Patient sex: M
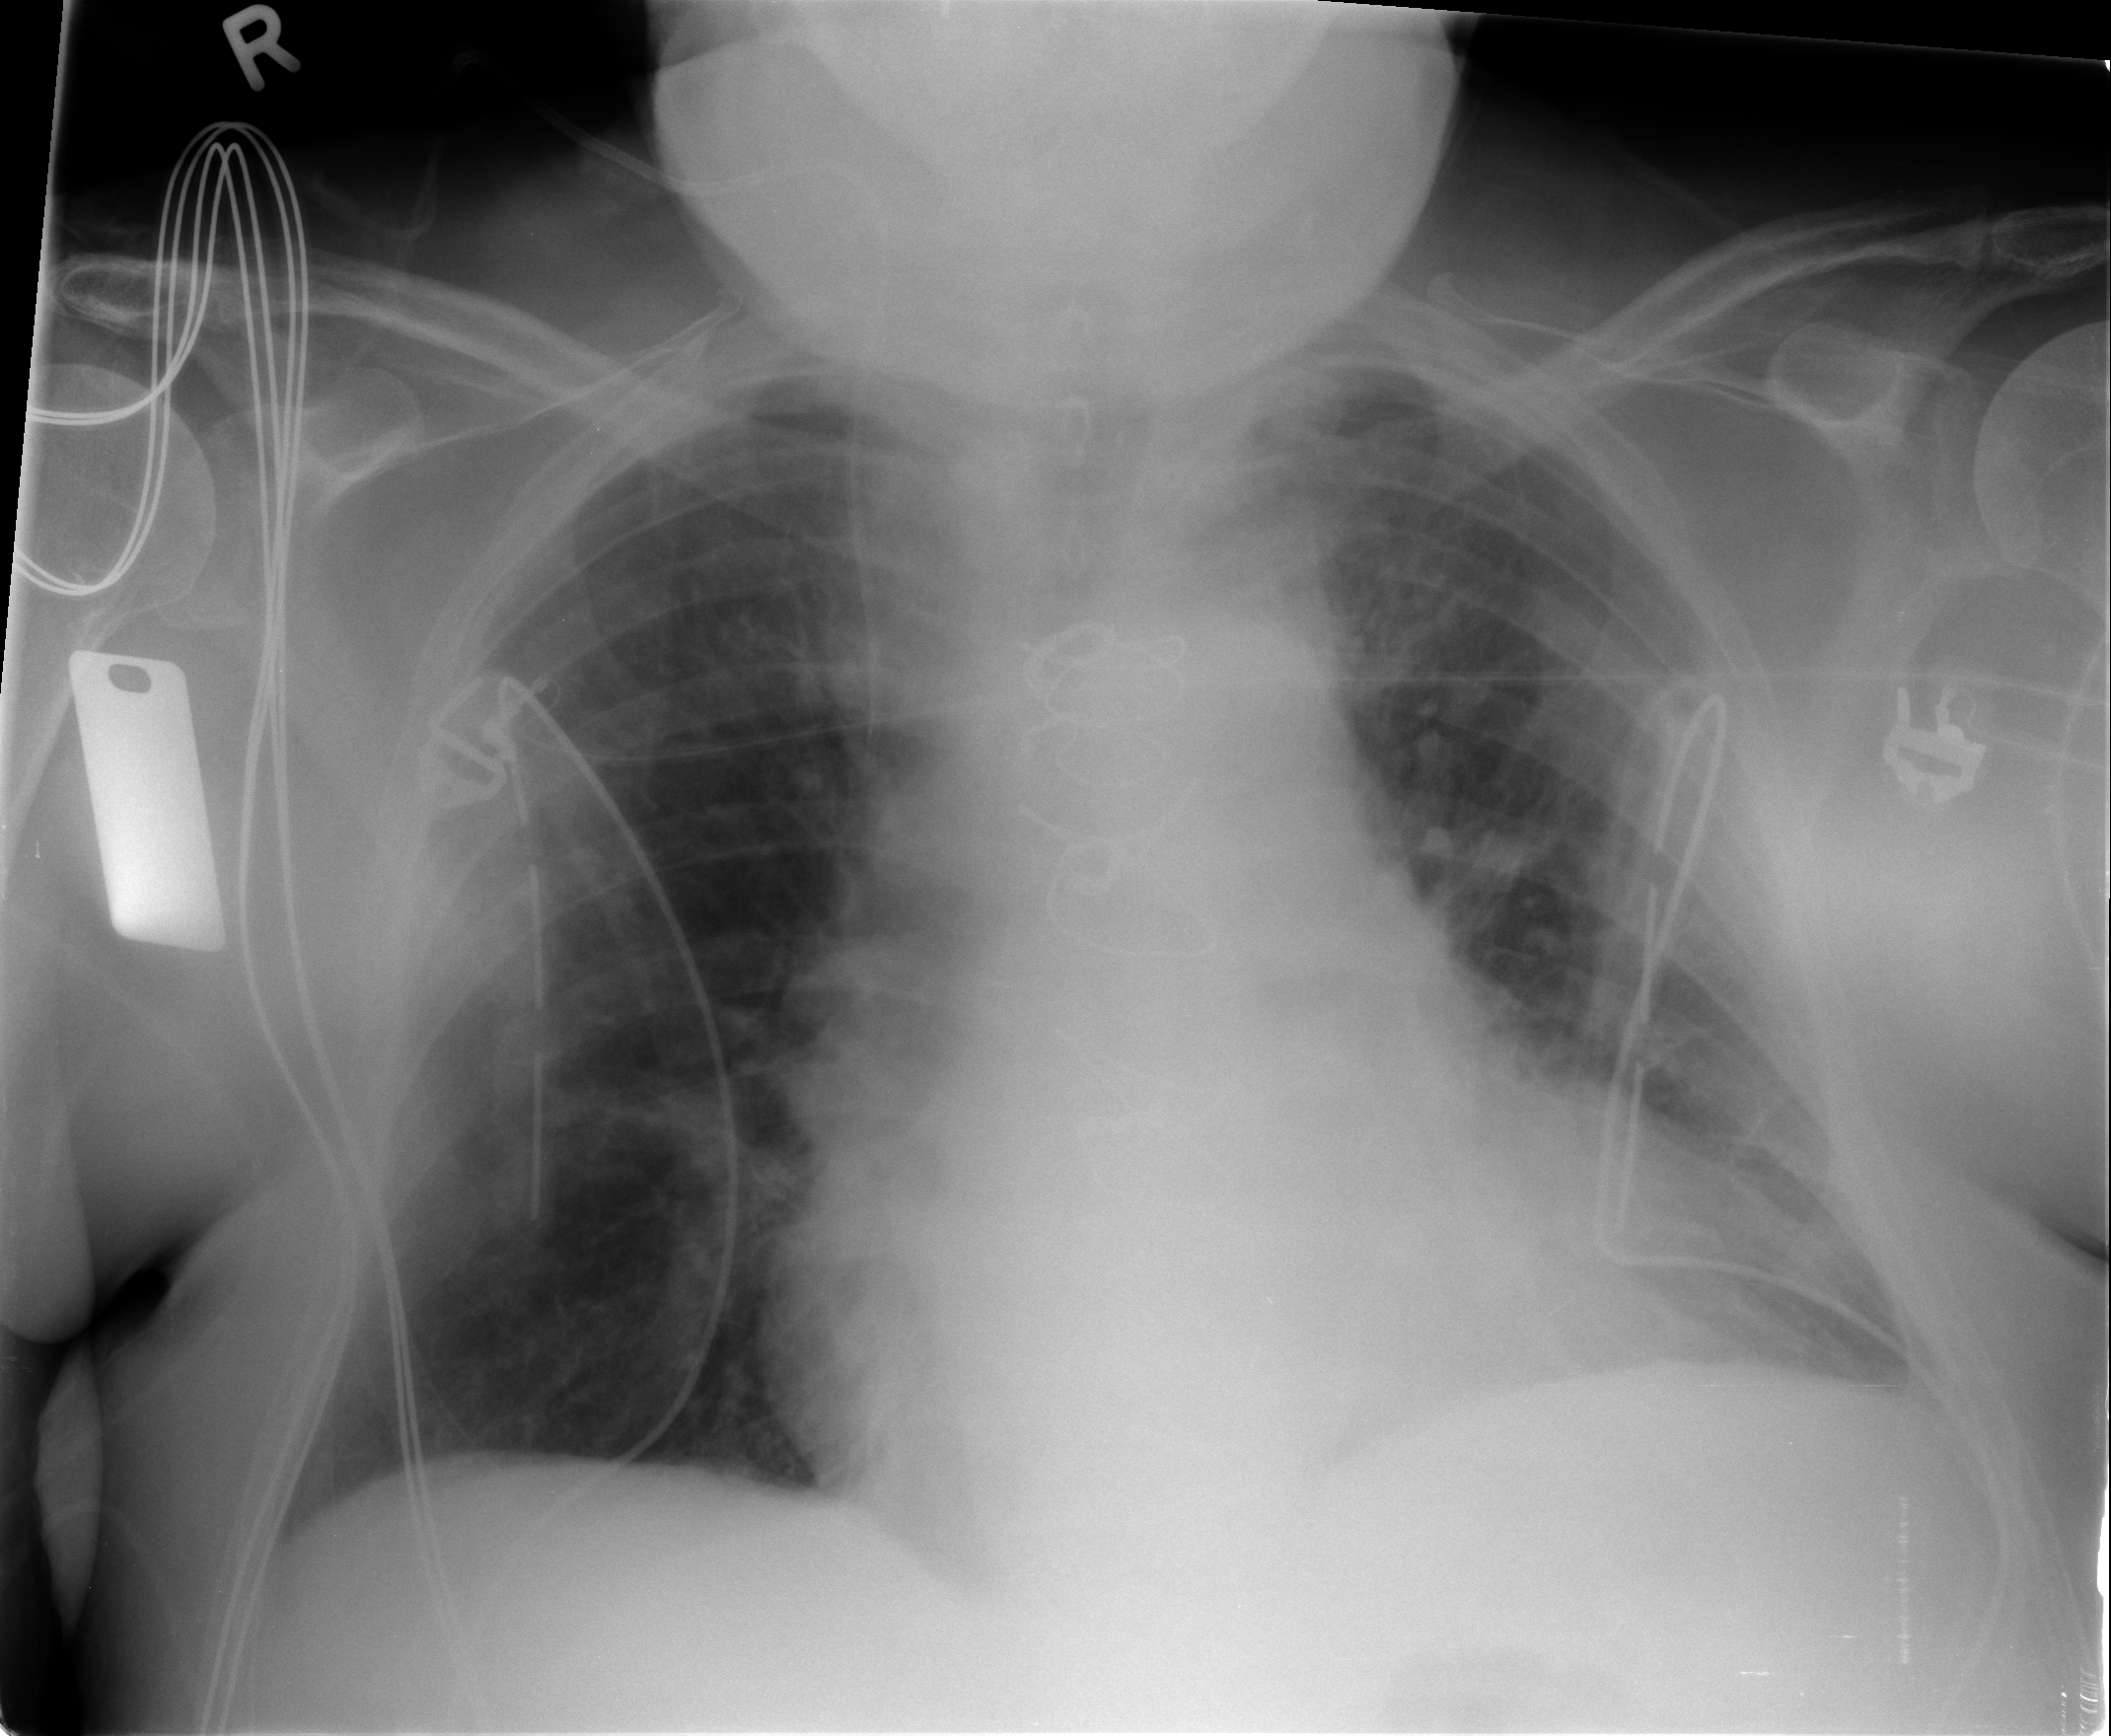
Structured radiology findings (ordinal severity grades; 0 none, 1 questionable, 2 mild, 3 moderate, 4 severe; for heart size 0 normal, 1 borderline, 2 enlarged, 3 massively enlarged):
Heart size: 2
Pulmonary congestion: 2
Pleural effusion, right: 0
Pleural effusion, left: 1
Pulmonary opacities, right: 0
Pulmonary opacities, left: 0
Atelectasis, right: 0
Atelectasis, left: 1